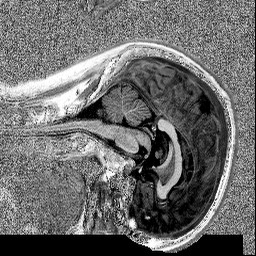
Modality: MP2RAGE
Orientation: sagittal
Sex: male